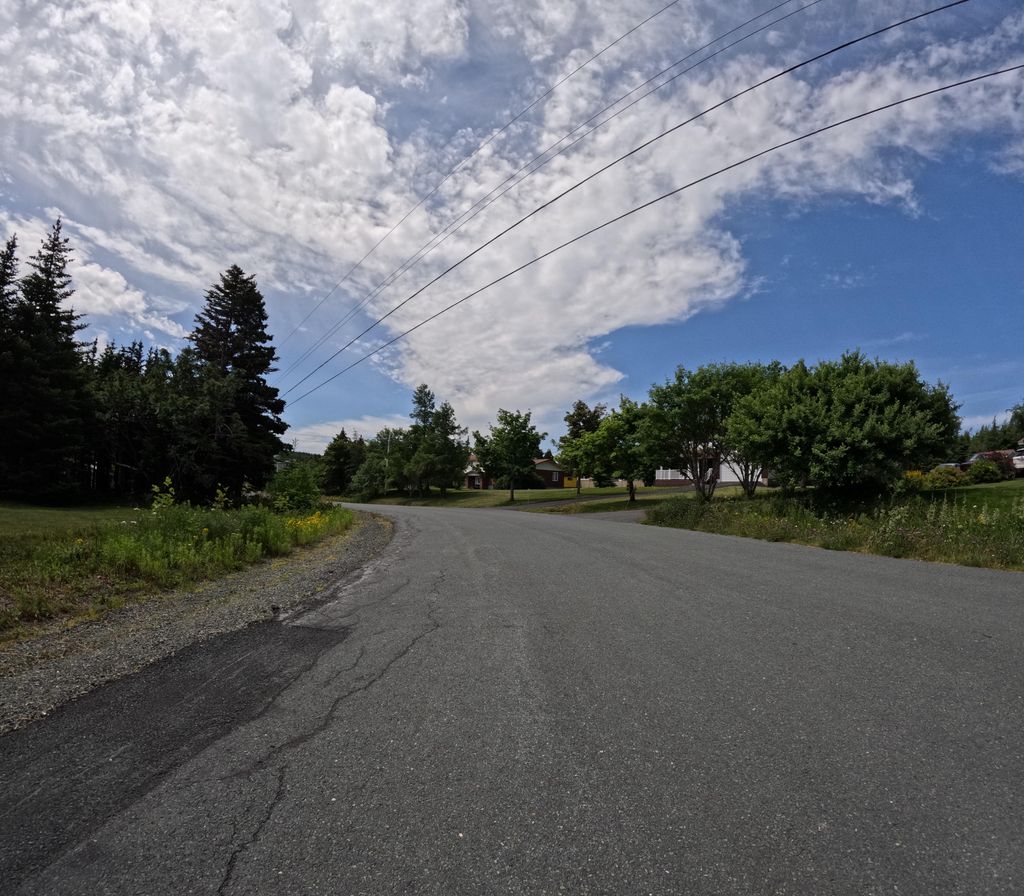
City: st_johns